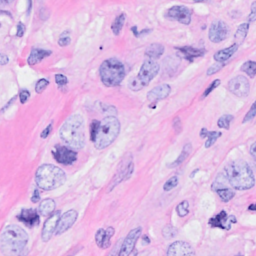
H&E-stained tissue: Breast